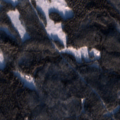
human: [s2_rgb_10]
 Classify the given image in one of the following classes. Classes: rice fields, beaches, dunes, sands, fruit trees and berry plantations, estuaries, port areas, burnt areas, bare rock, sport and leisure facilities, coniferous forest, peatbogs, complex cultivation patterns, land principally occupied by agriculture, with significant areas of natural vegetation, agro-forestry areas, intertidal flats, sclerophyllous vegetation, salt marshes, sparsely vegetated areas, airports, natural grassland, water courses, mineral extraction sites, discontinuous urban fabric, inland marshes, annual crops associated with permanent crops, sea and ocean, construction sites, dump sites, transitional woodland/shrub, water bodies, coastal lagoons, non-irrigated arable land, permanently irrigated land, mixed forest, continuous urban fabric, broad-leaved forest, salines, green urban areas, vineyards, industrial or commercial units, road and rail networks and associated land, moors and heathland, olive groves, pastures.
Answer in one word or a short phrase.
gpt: coniferous forest